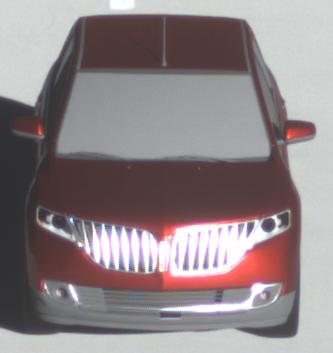
Make: Lincoln
Model: MKX
Detailed model: Gen. 1 CD3
Model produced from: 2010
Model produced until: 2015
Doors: 5
Color: red
Road condition: dry road
Daytime: sunrise or sunset
Contrast: high contrast